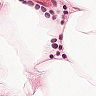
Metastatic tissue present: no